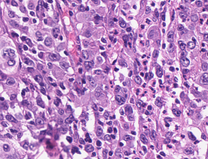
Tumor epithelial tissue: yes
Tumor-associated stroma tissue: no
Normal tissue: no